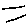
Label: line